Aerial crown-view tile of a tropical tree (Barro Colorado Island, Panama), acquired 20240611:
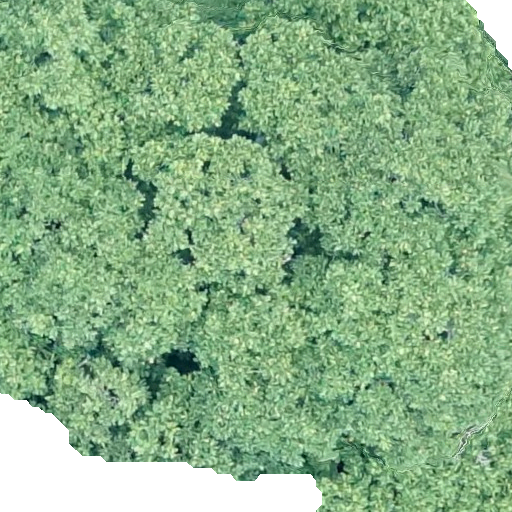
Species: Dipteryx oleifera
GBIF accepted scientific name: Dipteryx oleifera
Crown area: 581.124 m²